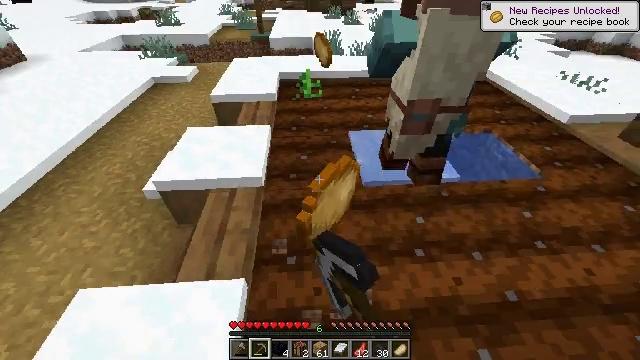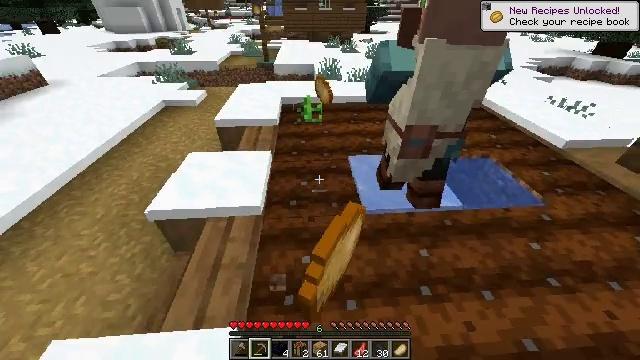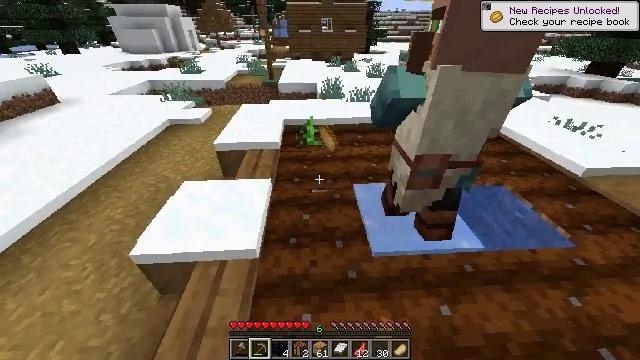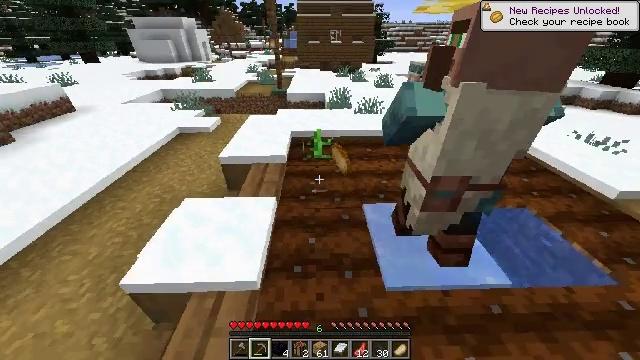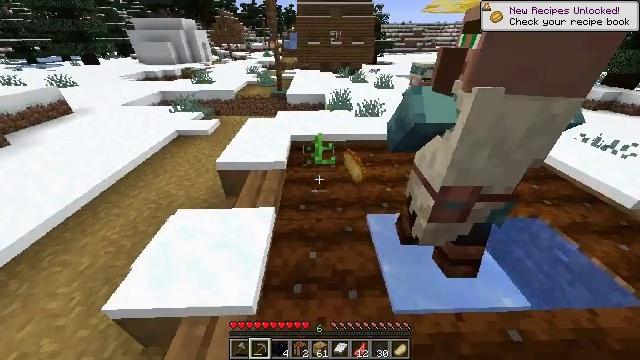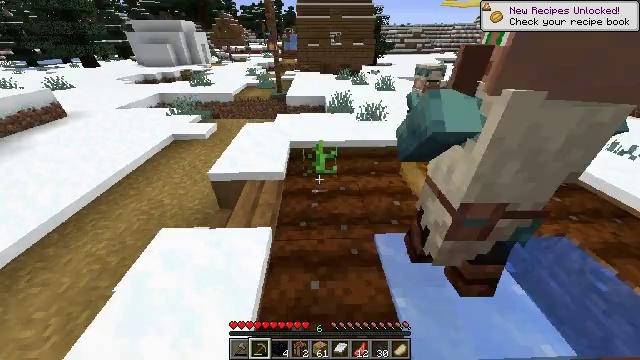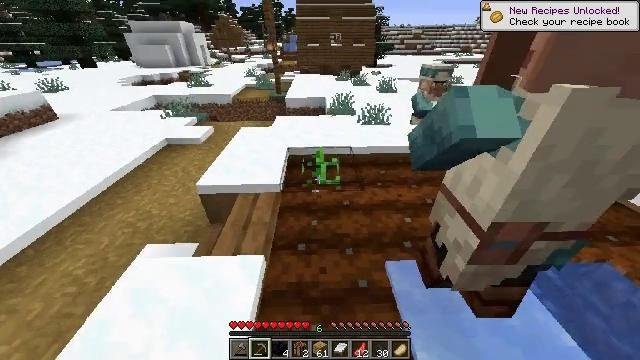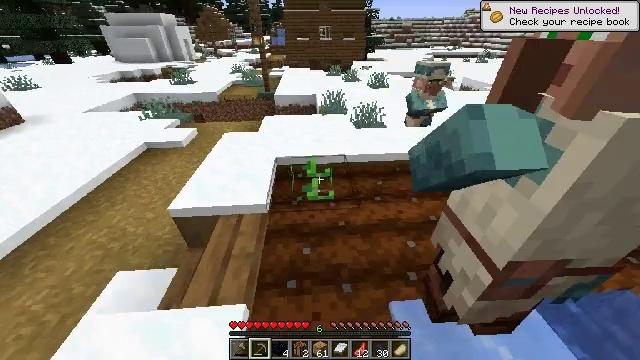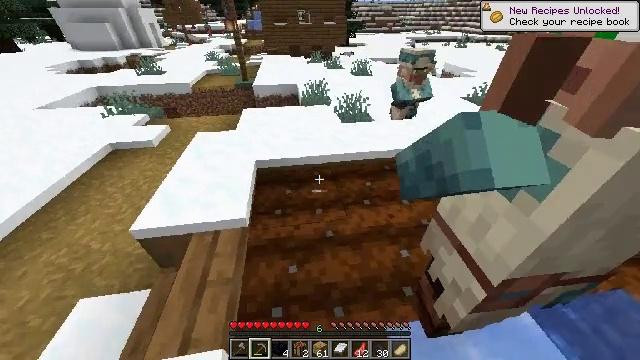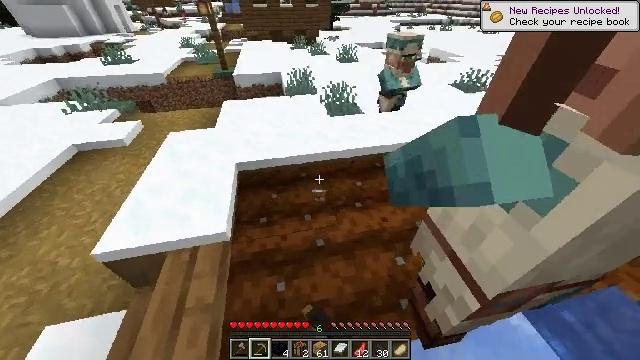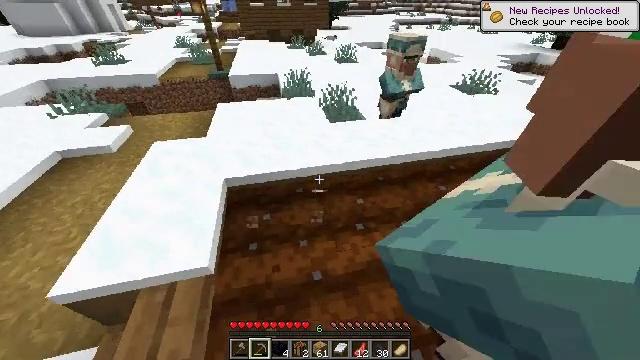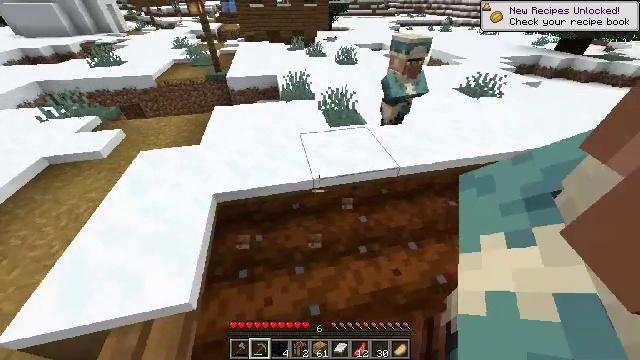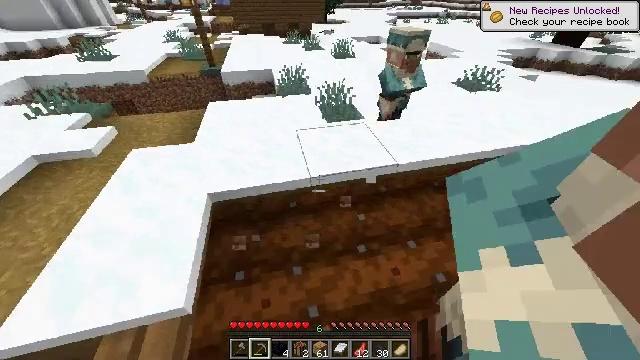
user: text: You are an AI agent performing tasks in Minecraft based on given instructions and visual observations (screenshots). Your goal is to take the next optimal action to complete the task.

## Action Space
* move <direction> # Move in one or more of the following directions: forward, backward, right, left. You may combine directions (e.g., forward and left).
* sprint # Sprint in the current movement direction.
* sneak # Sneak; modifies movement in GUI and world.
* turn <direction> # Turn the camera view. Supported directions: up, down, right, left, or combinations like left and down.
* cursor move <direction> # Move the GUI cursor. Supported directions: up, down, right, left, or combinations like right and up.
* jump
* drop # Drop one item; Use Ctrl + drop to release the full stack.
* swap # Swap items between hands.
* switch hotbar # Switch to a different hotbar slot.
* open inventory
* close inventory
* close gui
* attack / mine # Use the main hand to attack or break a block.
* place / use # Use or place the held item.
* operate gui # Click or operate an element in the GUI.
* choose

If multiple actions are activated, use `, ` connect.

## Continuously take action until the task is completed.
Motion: motion action
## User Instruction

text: Collect potatoes from the garden.
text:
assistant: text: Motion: move forward, sprint, turn up
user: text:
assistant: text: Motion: move forward, sprint, turn up
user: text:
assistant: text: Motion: move forward, sprint, turn left and up
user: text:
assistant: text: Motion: move forward, sprint
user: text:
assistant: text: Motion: move forward, sprint
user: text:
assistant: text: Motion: move forward, sprint
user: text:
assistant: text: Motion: move forward, sprint, turn right and down
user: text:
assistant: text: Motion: move forward, sprint, turn right and down, attack / mine
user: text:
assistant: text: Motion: move forward, sprint, turn right and down, attack / mine
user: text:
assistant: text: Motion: move forward, sprint, attack / mine
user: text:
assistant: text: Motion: move forward, sprint, attack / mine
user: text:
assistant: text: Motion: move forward, sprint, turn down, attack / mine
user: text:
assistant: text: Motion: attack / mine